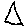
Label: triangle